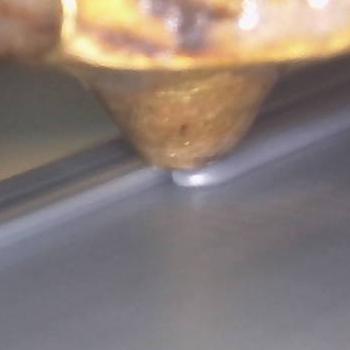
Flow rate: 178%